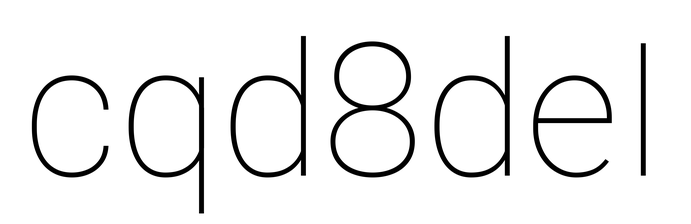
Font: Roboto_Thin